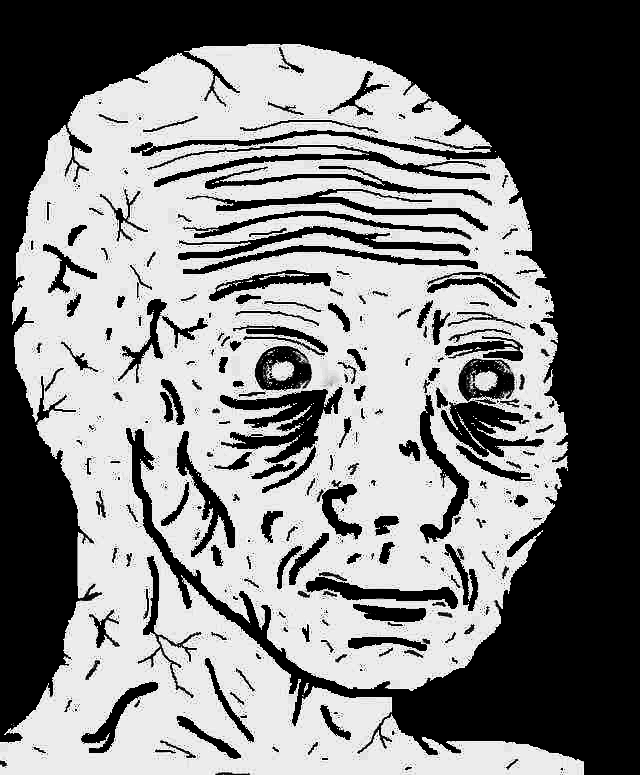
Label: 5_Wojak_with_Background